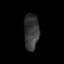
Tissue: skin
Cell type: Epithelial cells
Senescence score: 0.2432
Nuclear area (px): 534
Mean DAPI intensity: 53.493